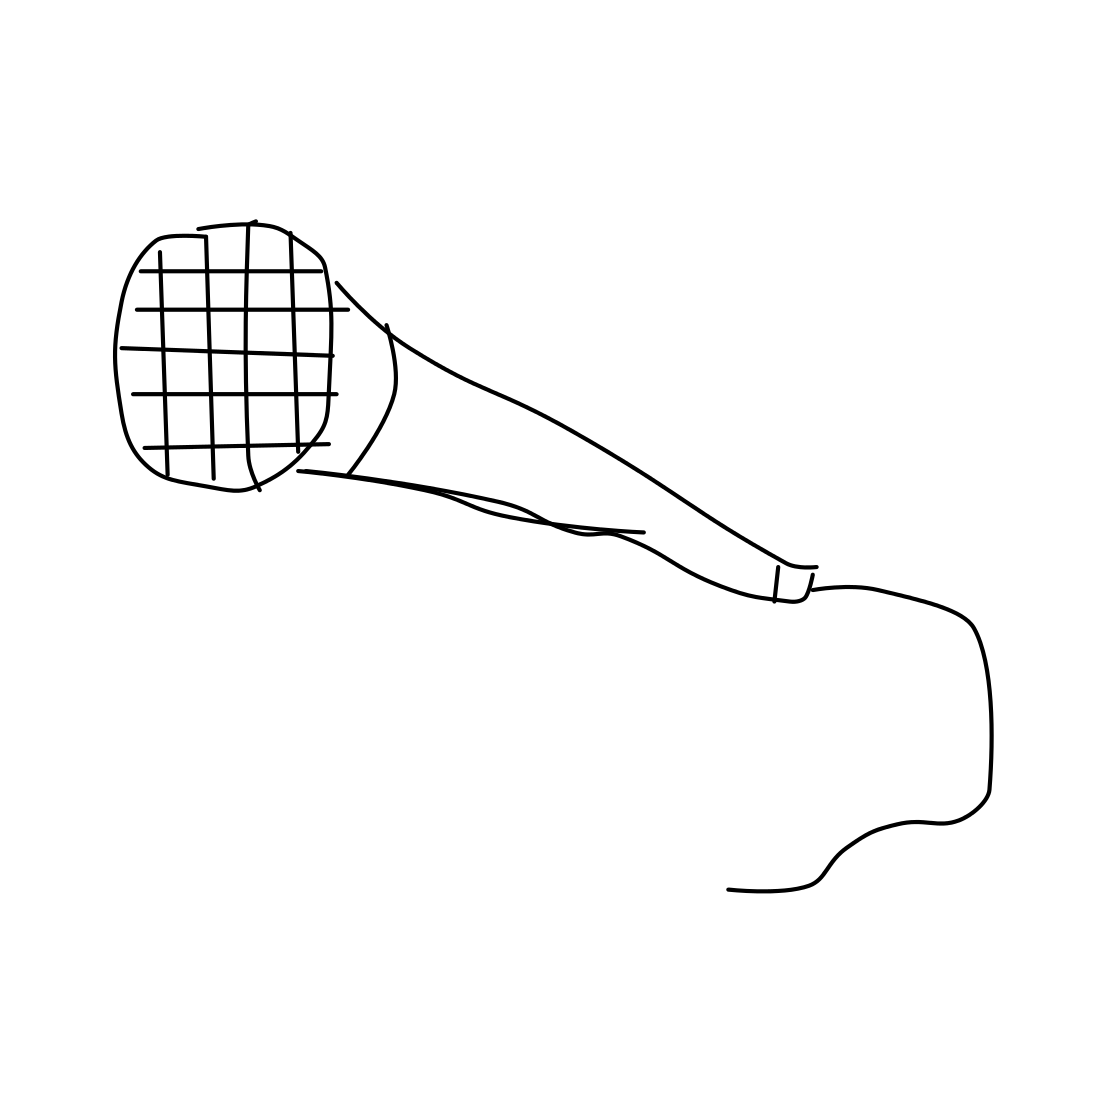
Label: microphone